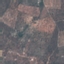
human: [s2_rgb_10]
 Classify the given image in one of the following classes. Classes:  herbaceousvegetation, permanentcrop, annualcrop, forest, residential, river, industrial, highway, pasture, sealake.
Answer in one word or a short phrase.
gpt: PermanentCrop